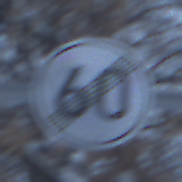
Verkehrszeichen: EndeGeschwindigkeit60
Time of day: Midday
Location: Outdoor (Nature)
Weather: Overcast
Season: Winter
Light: Natural